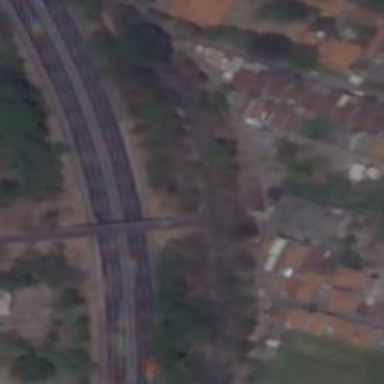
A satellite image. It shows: Tertiary road passing over bridge.